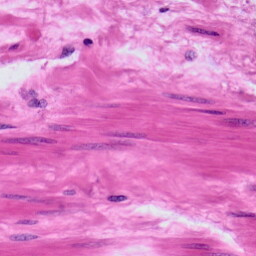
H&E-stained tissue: Prostate